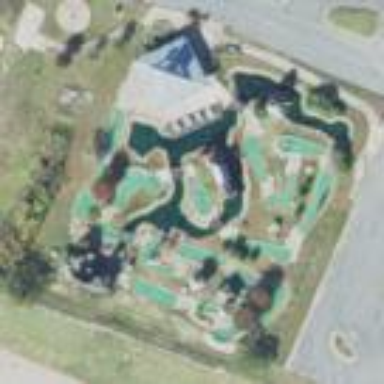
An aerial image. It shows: Miniature golf course.